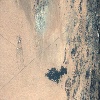
Label: land